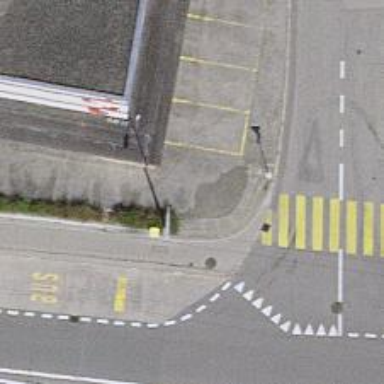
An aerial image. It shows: Road serving as parking aisle.